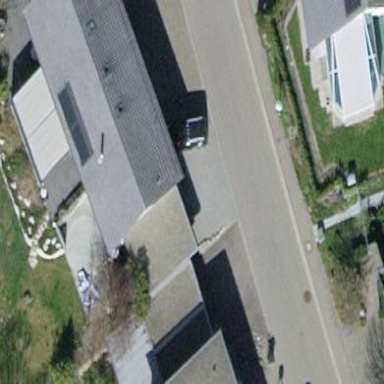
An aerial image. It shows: Detached building with tile roof.